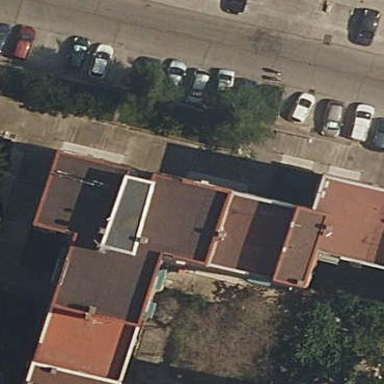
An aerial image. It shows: View of apartment building.